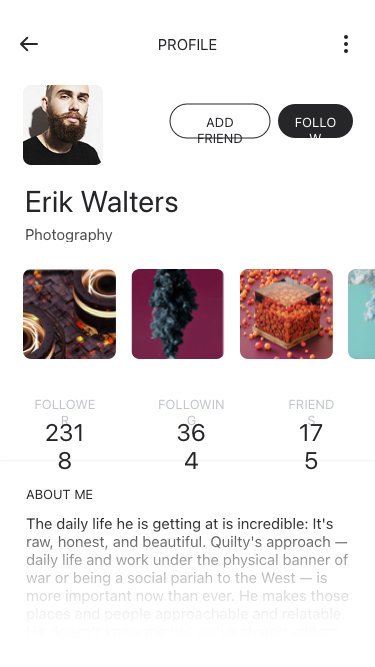
Text in this UI design:
Photography
Erik Walters
Follower
Following
Friends
2318
364
175
The daily life he is getting at is incredible: It's raw, honest, and beautiful. Quilty's approach — daily life and work under the physical banner of war or being a social pariah to the West — is more important now than ever. He makes those places and people approachable and relatable. He doesn't know me but we've shared editors and have all raised a glass to him and his coverage overall, but especially on the MSF hospital bombing in 2015. Furthermore, it's clear that he is still out shooting when the rest of us are done and ready for a pint.
About me
Follow
Add friend